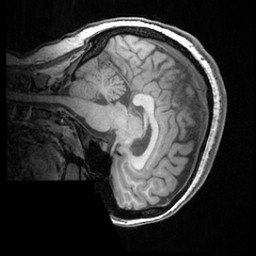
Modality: T1w
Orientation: sagittal
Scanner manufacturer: ge
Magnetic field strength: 3 T
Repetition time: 0.008572 s
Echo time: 0.003384 s